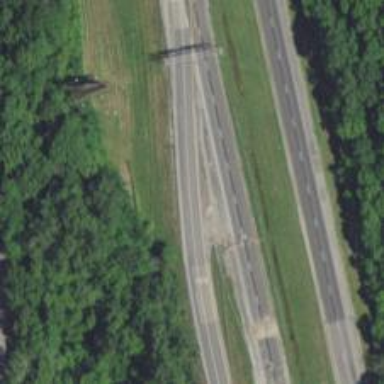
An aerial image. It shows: Primary link highway.